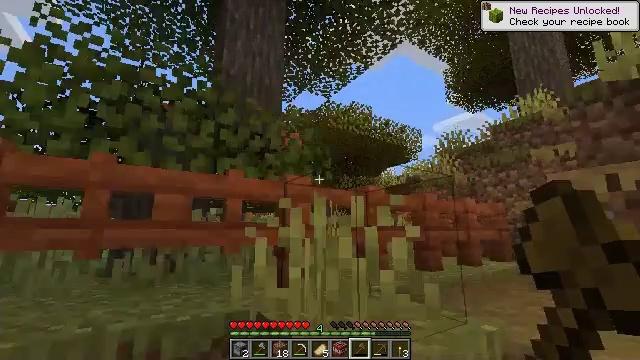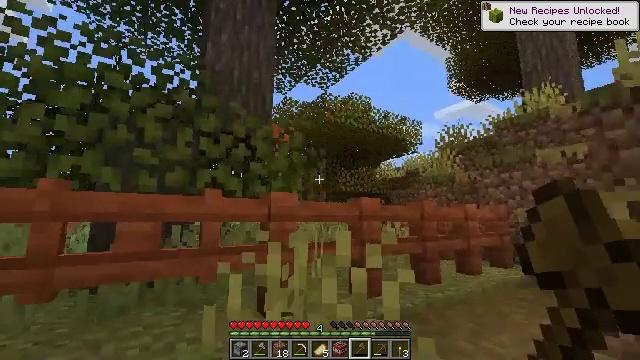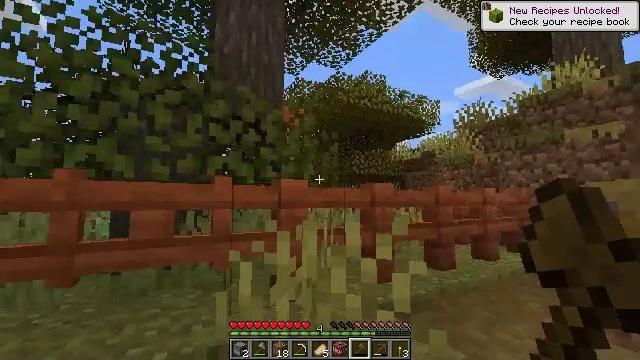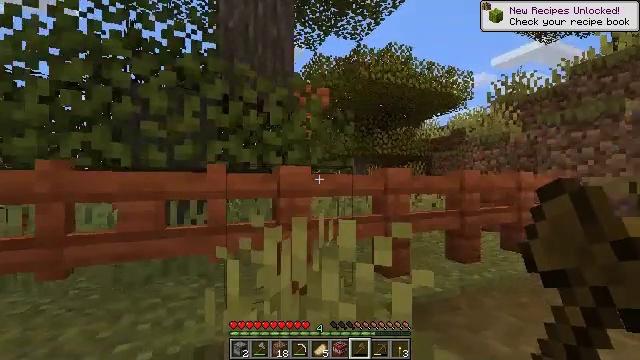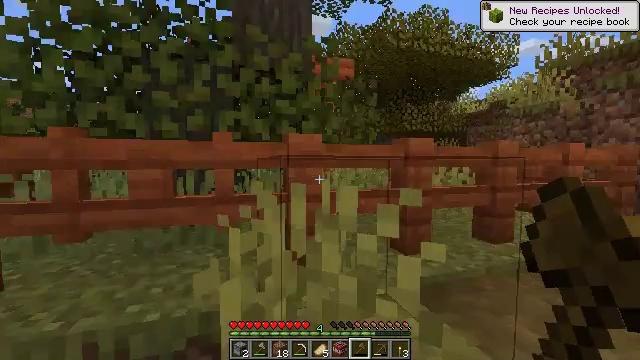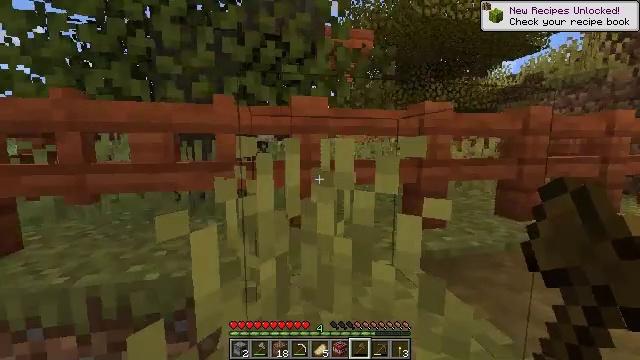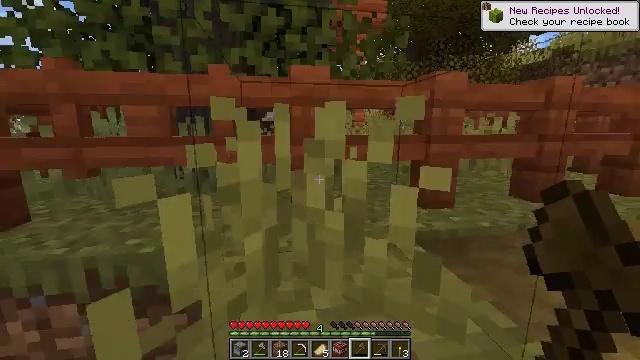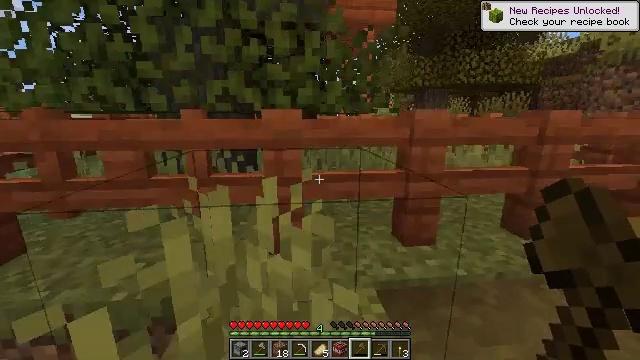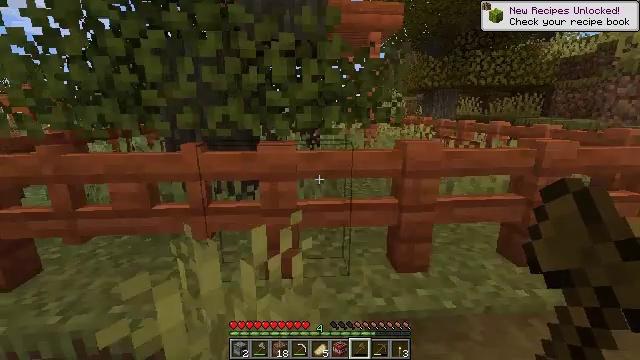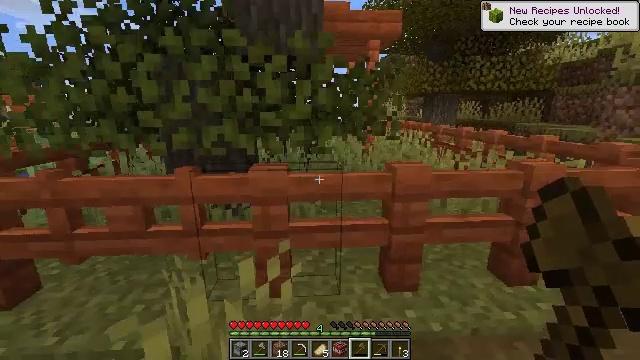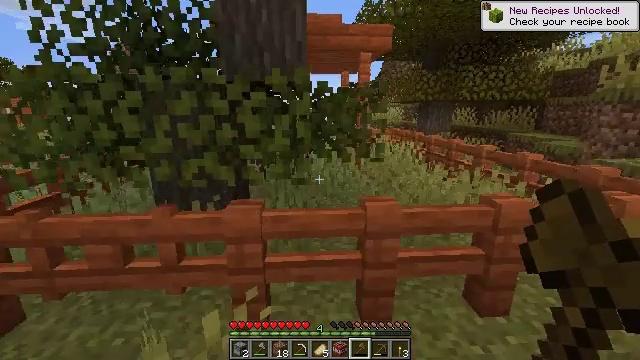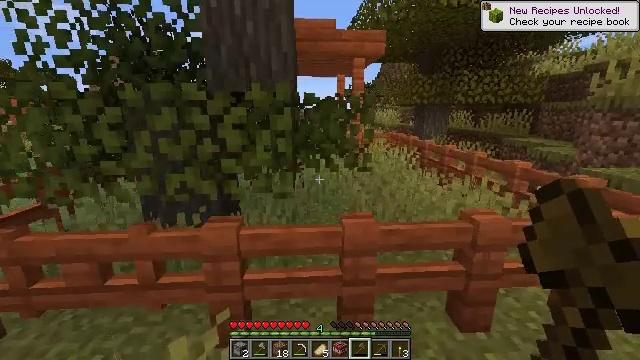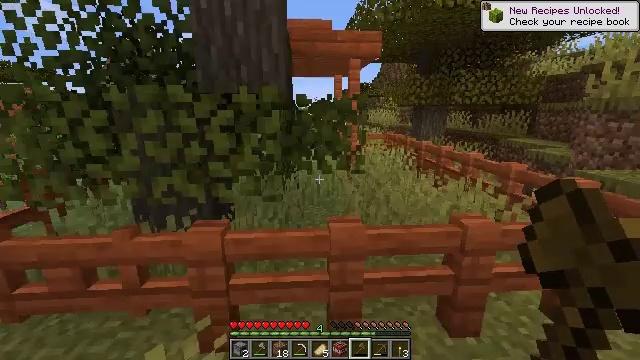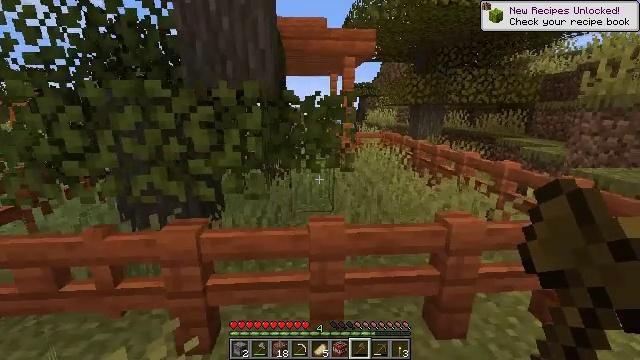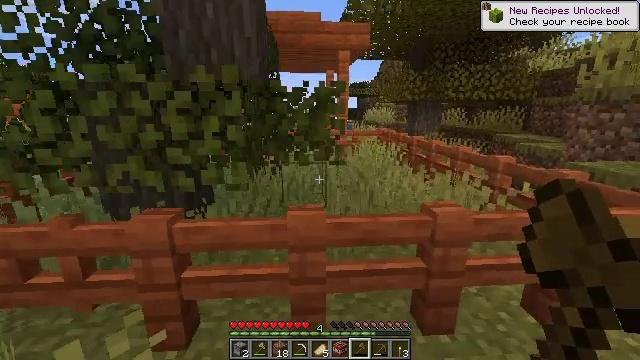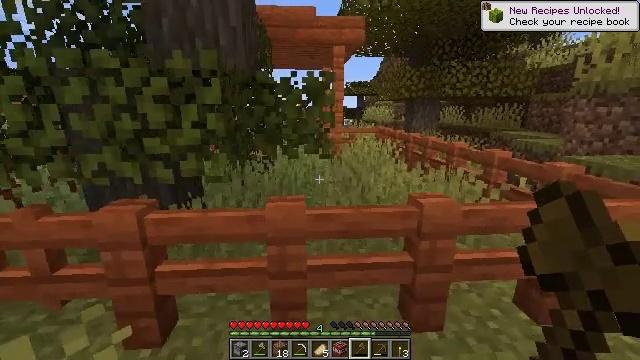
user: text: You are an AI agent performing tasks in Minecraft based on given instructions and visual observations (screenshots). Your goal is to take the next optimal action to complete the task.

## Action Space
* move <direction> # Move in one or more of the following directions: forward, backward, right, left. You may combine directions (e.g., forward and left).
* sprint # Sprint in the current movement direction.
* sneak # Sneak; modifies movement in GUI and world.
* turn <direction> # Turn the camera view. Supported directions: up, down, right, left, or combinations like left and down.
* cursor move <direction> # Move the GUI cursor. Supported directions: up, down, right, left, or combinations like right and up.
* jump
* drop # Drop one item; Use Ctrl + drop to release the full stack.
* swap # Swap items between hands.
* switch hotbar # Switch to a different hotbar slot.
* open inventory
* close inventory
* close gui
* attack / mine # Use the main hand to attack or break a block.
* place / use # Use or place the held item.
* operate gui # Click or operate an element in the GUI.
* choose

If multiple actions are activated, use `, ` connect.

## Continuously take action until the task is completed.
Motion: motion action
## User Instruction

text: Mine the brewing stand from your base.
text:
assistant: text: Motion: move forward and move right, turn down, jump
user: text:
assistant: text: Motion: move forward and move right, turn left and down
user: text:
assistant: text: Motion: move forward and move right, turn left and down
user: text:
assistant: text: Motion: move forward and move right, turn left and down
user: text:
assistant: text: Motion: move forward and move right, turn left and down, jump
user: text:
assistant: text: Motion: move forward and move right, turn left and down, jump
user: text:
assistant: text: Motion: move forward and move right, turn left and down, jump
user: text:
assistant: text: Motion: move forward and move right, turn left and down, jump
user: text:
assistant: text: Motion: move forward and move right, jump
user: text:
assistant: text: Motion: move forward and move right
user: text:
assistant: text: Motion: move forward and move right
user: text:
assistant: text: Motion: move forward and move right
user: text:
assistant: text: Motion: move forward and move right
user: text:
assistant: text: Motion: move forward and move right
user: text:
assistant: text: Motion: move forward and move right
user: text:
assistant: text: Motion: move forward and move right
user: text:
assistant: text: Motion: move forward and move right
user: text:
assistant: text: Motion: move forward and move right, jump
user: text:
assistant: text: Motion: move forward and move right, jump
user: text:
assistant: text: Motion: move forward and move right, jump
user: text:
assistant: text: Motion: move forward and move right, jump
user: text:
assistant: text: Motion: move forward and move right, jump
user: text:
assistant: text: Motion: move forward and move right
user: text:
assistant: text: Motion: move forward and move right
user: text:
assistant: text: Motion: move forward and move right
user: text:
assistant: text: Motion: move forward and move right
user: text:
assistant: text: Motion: move right, turn left
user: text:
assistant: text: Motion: move right, turn left
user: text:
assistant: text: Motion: move right, turn left
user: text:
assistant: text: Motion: move right, turn left